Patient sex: M
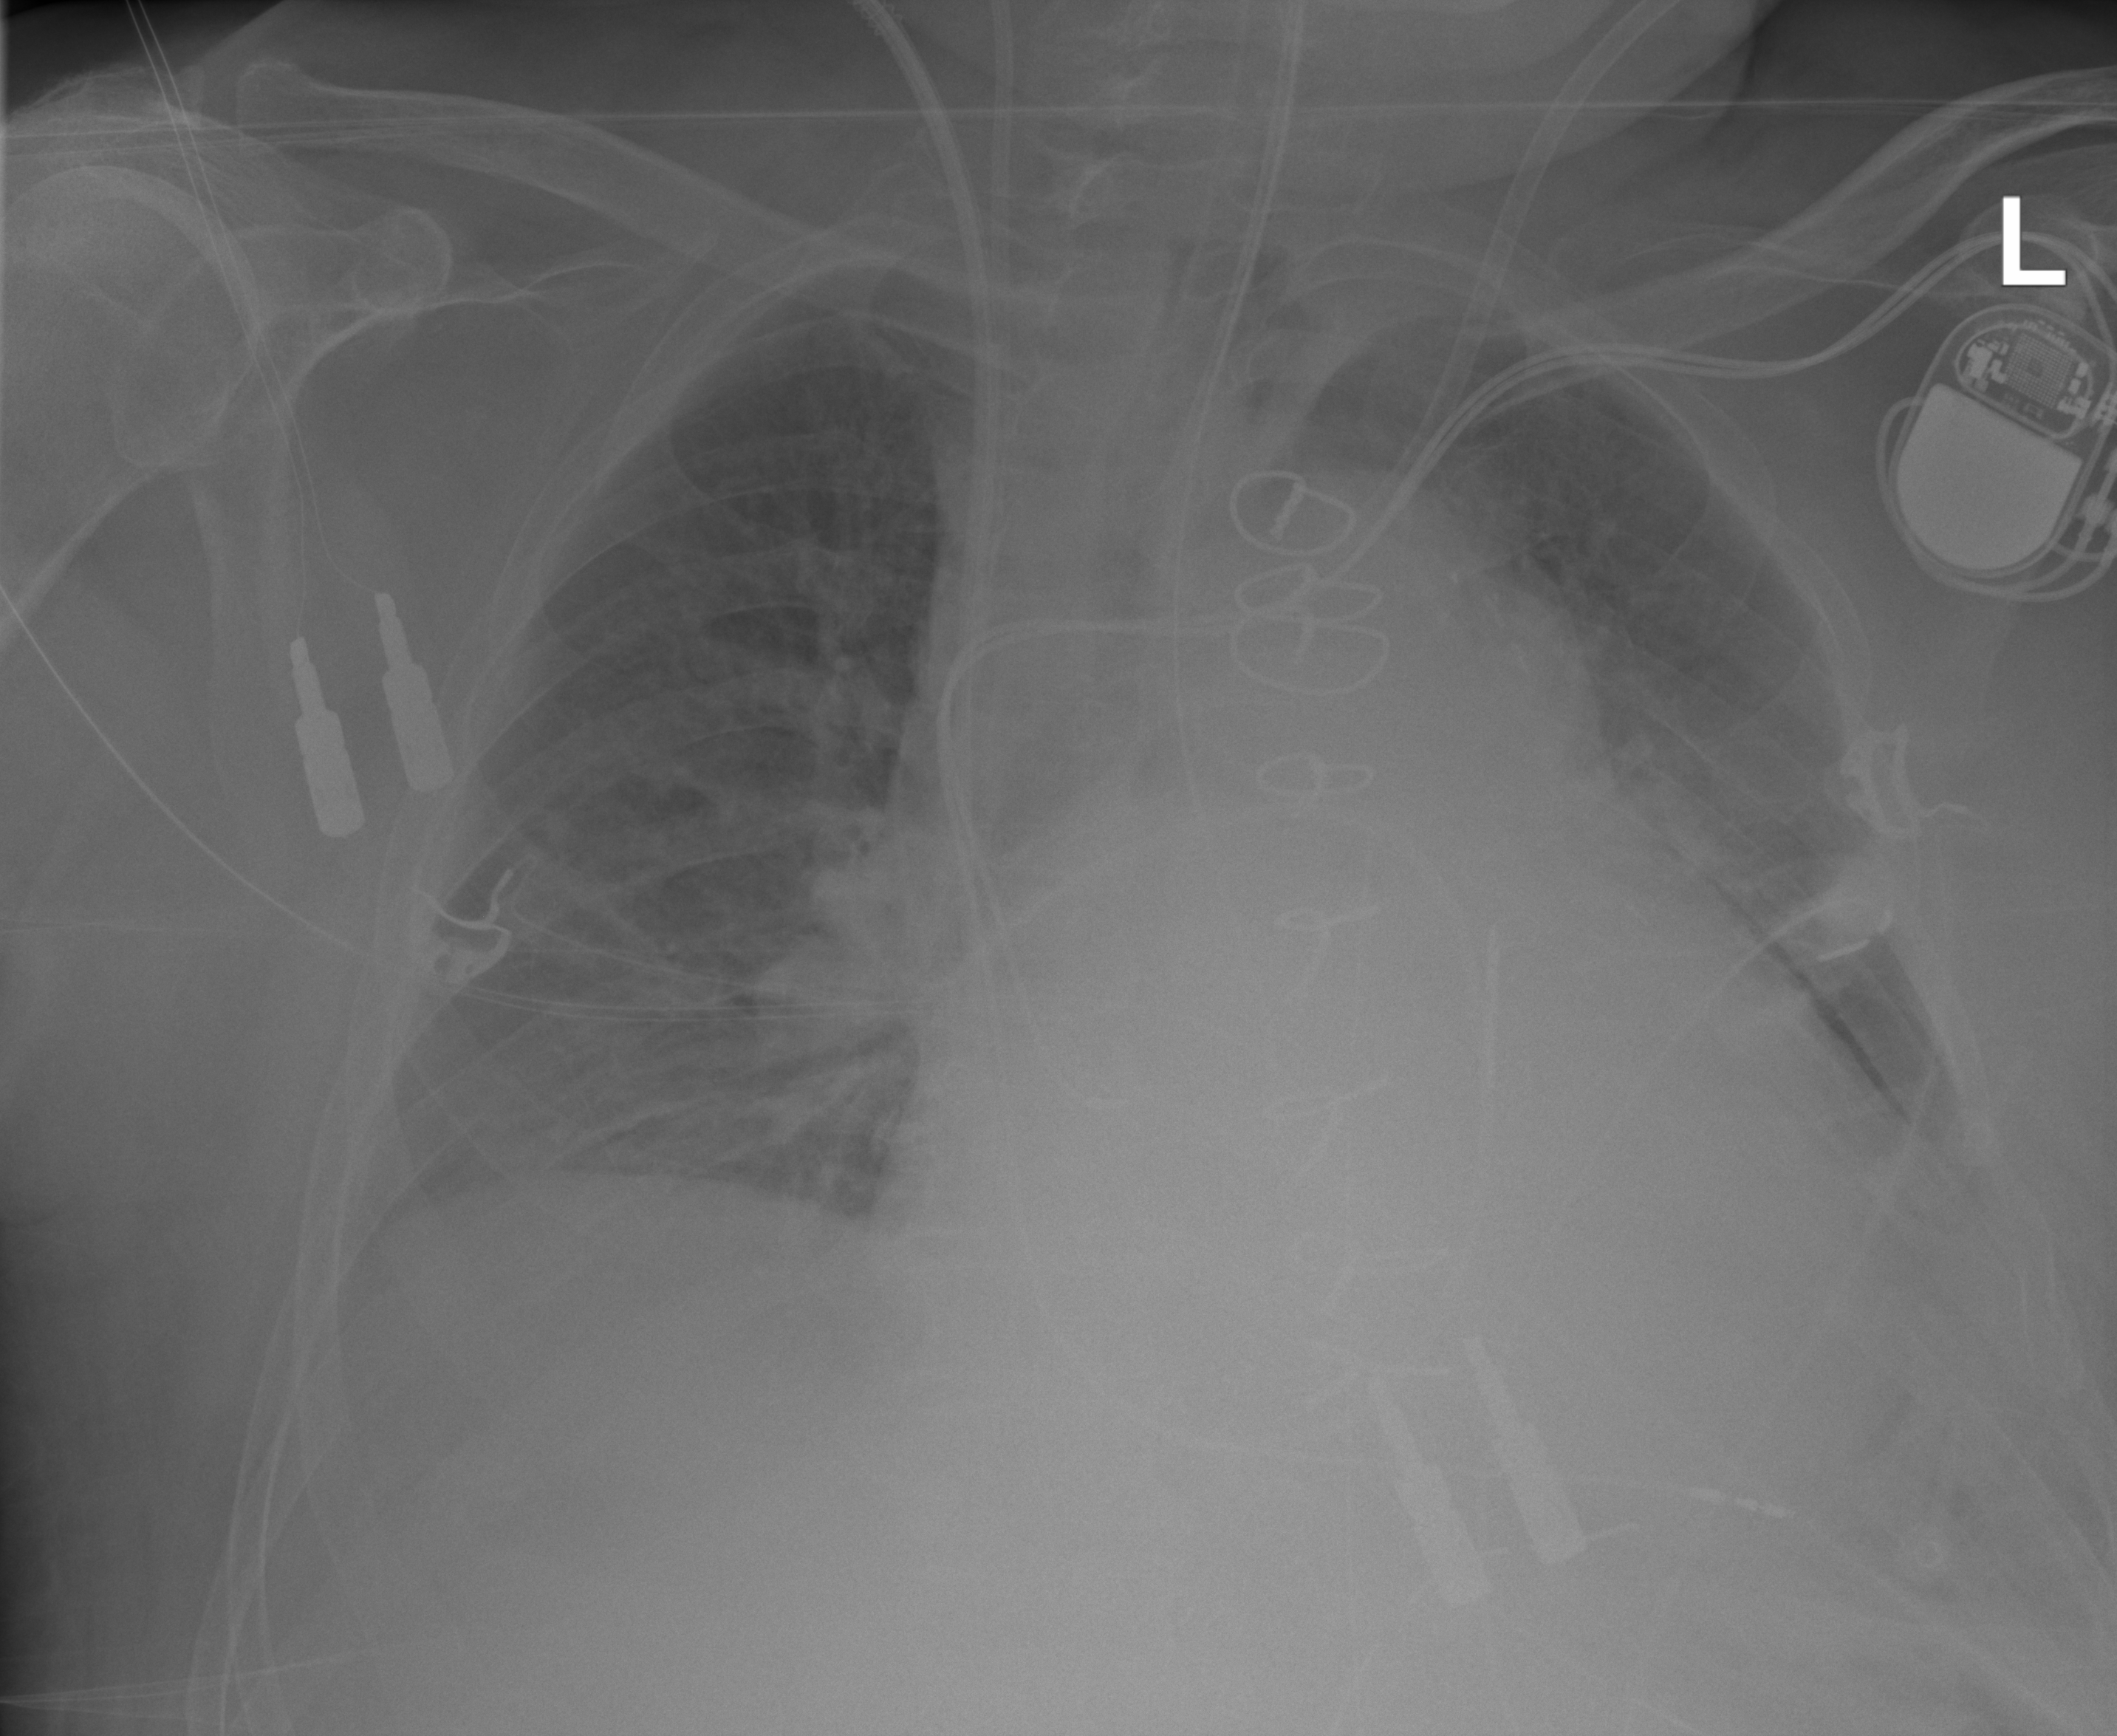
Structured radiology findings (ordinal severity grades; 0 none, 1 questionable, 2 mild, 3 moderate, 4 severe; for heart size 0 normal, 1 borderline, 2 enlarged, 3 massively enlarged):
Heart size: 2
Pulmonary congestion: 0
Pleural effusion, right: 0
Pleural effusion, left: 0
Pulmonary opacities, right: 0
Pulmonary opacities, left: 0
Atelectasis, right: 0
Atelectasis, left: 0